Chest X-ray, PA view. Patient: 57 years old, sex F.
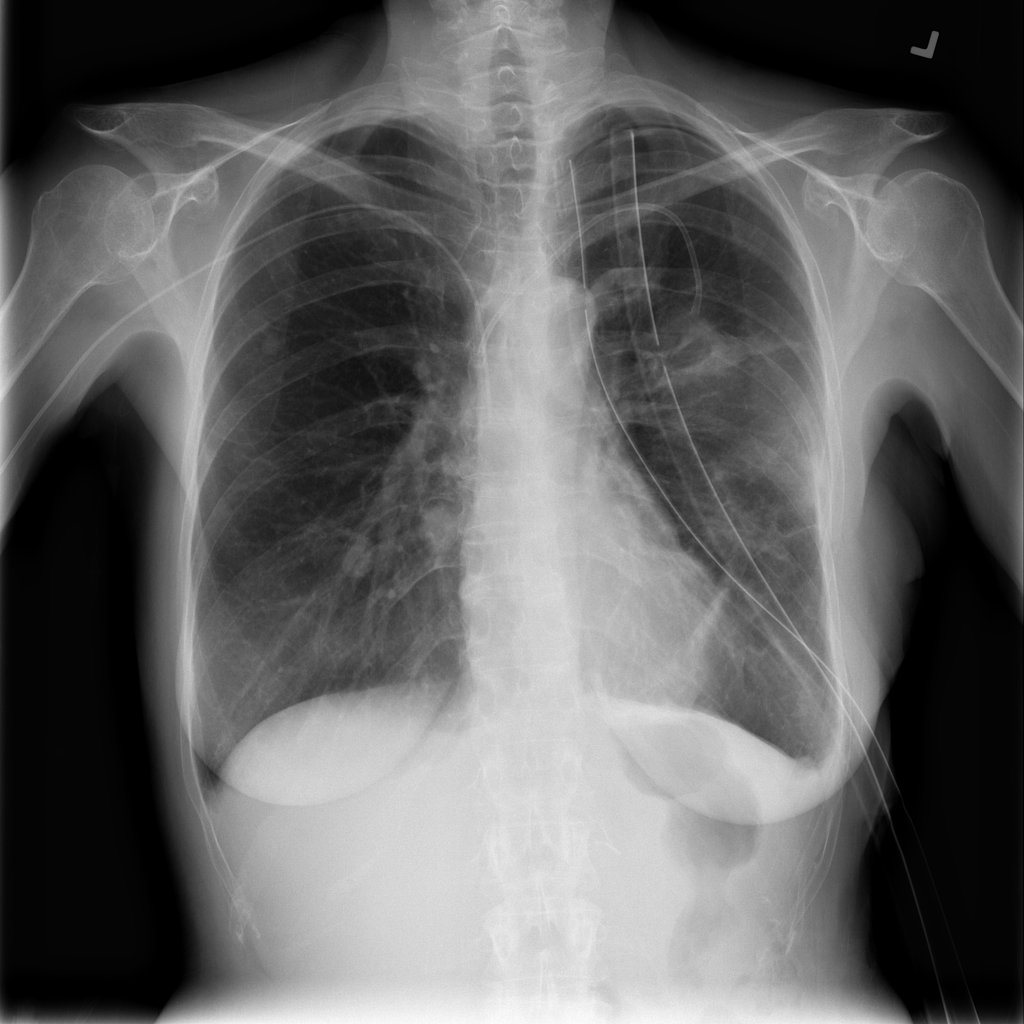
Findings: Atelectasis, Pneumothorax